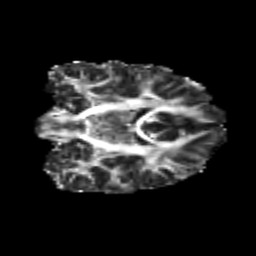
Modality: FA
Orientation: coronal
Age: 19
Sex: female
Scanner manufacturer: siemens
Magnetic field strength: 3 T
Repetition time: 3.5 s
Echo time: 0.113 s